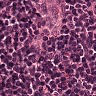
Metastatic tissue present: no